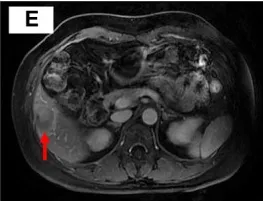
Computed tomography scan or magnetic resonance imaging scan before.
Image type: radiology (mri)